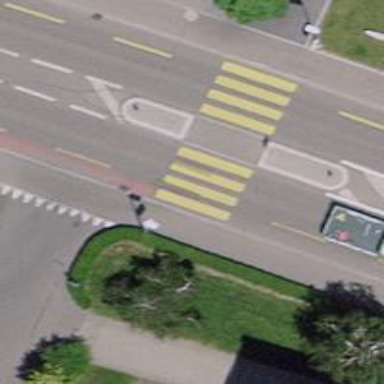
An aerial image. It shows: Uncontrolled zebra crossing with pedestrian island.